Question: What is the measurement shown in the image?
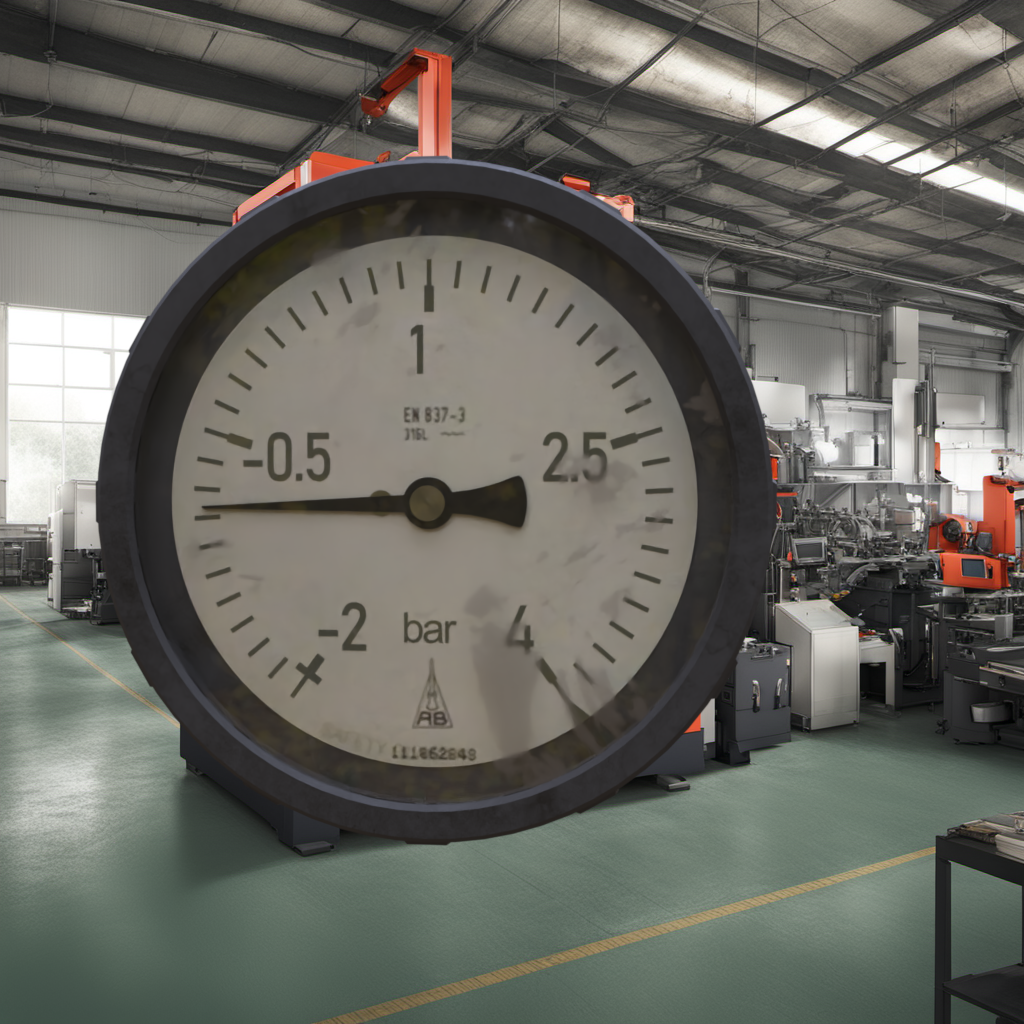
Answer: The result is -0.93
Question: What is the value range of this measurement?
Answer: The range is from -2 to 4
Question: What is the minimum and maximum value range of this measurement?
Answer: The minimum value is -2 and the maximum value is 4